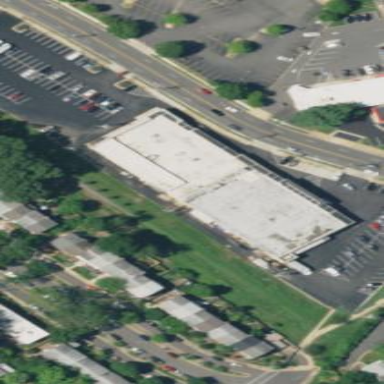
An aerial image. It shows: Retail building.